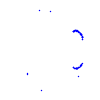
Particle: proton